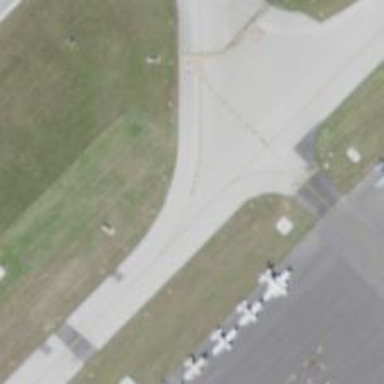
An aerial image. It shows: Image of taxiway at airport.